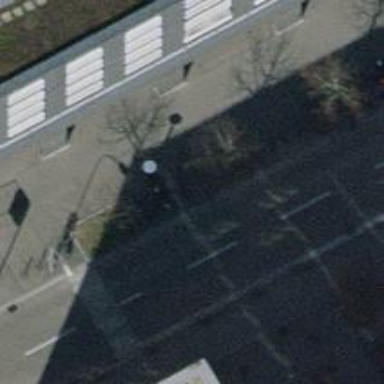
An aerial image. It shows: Bicycle parking area with bollard.